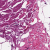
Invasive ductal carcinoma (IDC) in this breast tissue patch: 0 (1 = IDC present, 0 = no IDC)